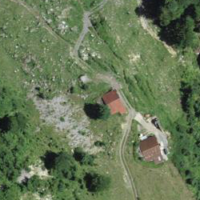
EUNIS habitat code: 23
Species observed at this site:
Vincetoxicum hirundinaria